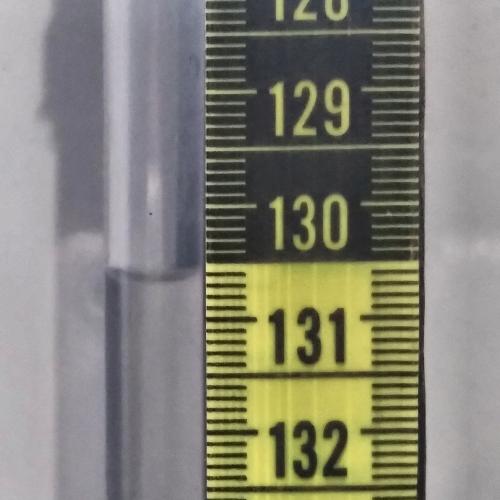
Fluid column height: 130.7 cm